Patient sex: F
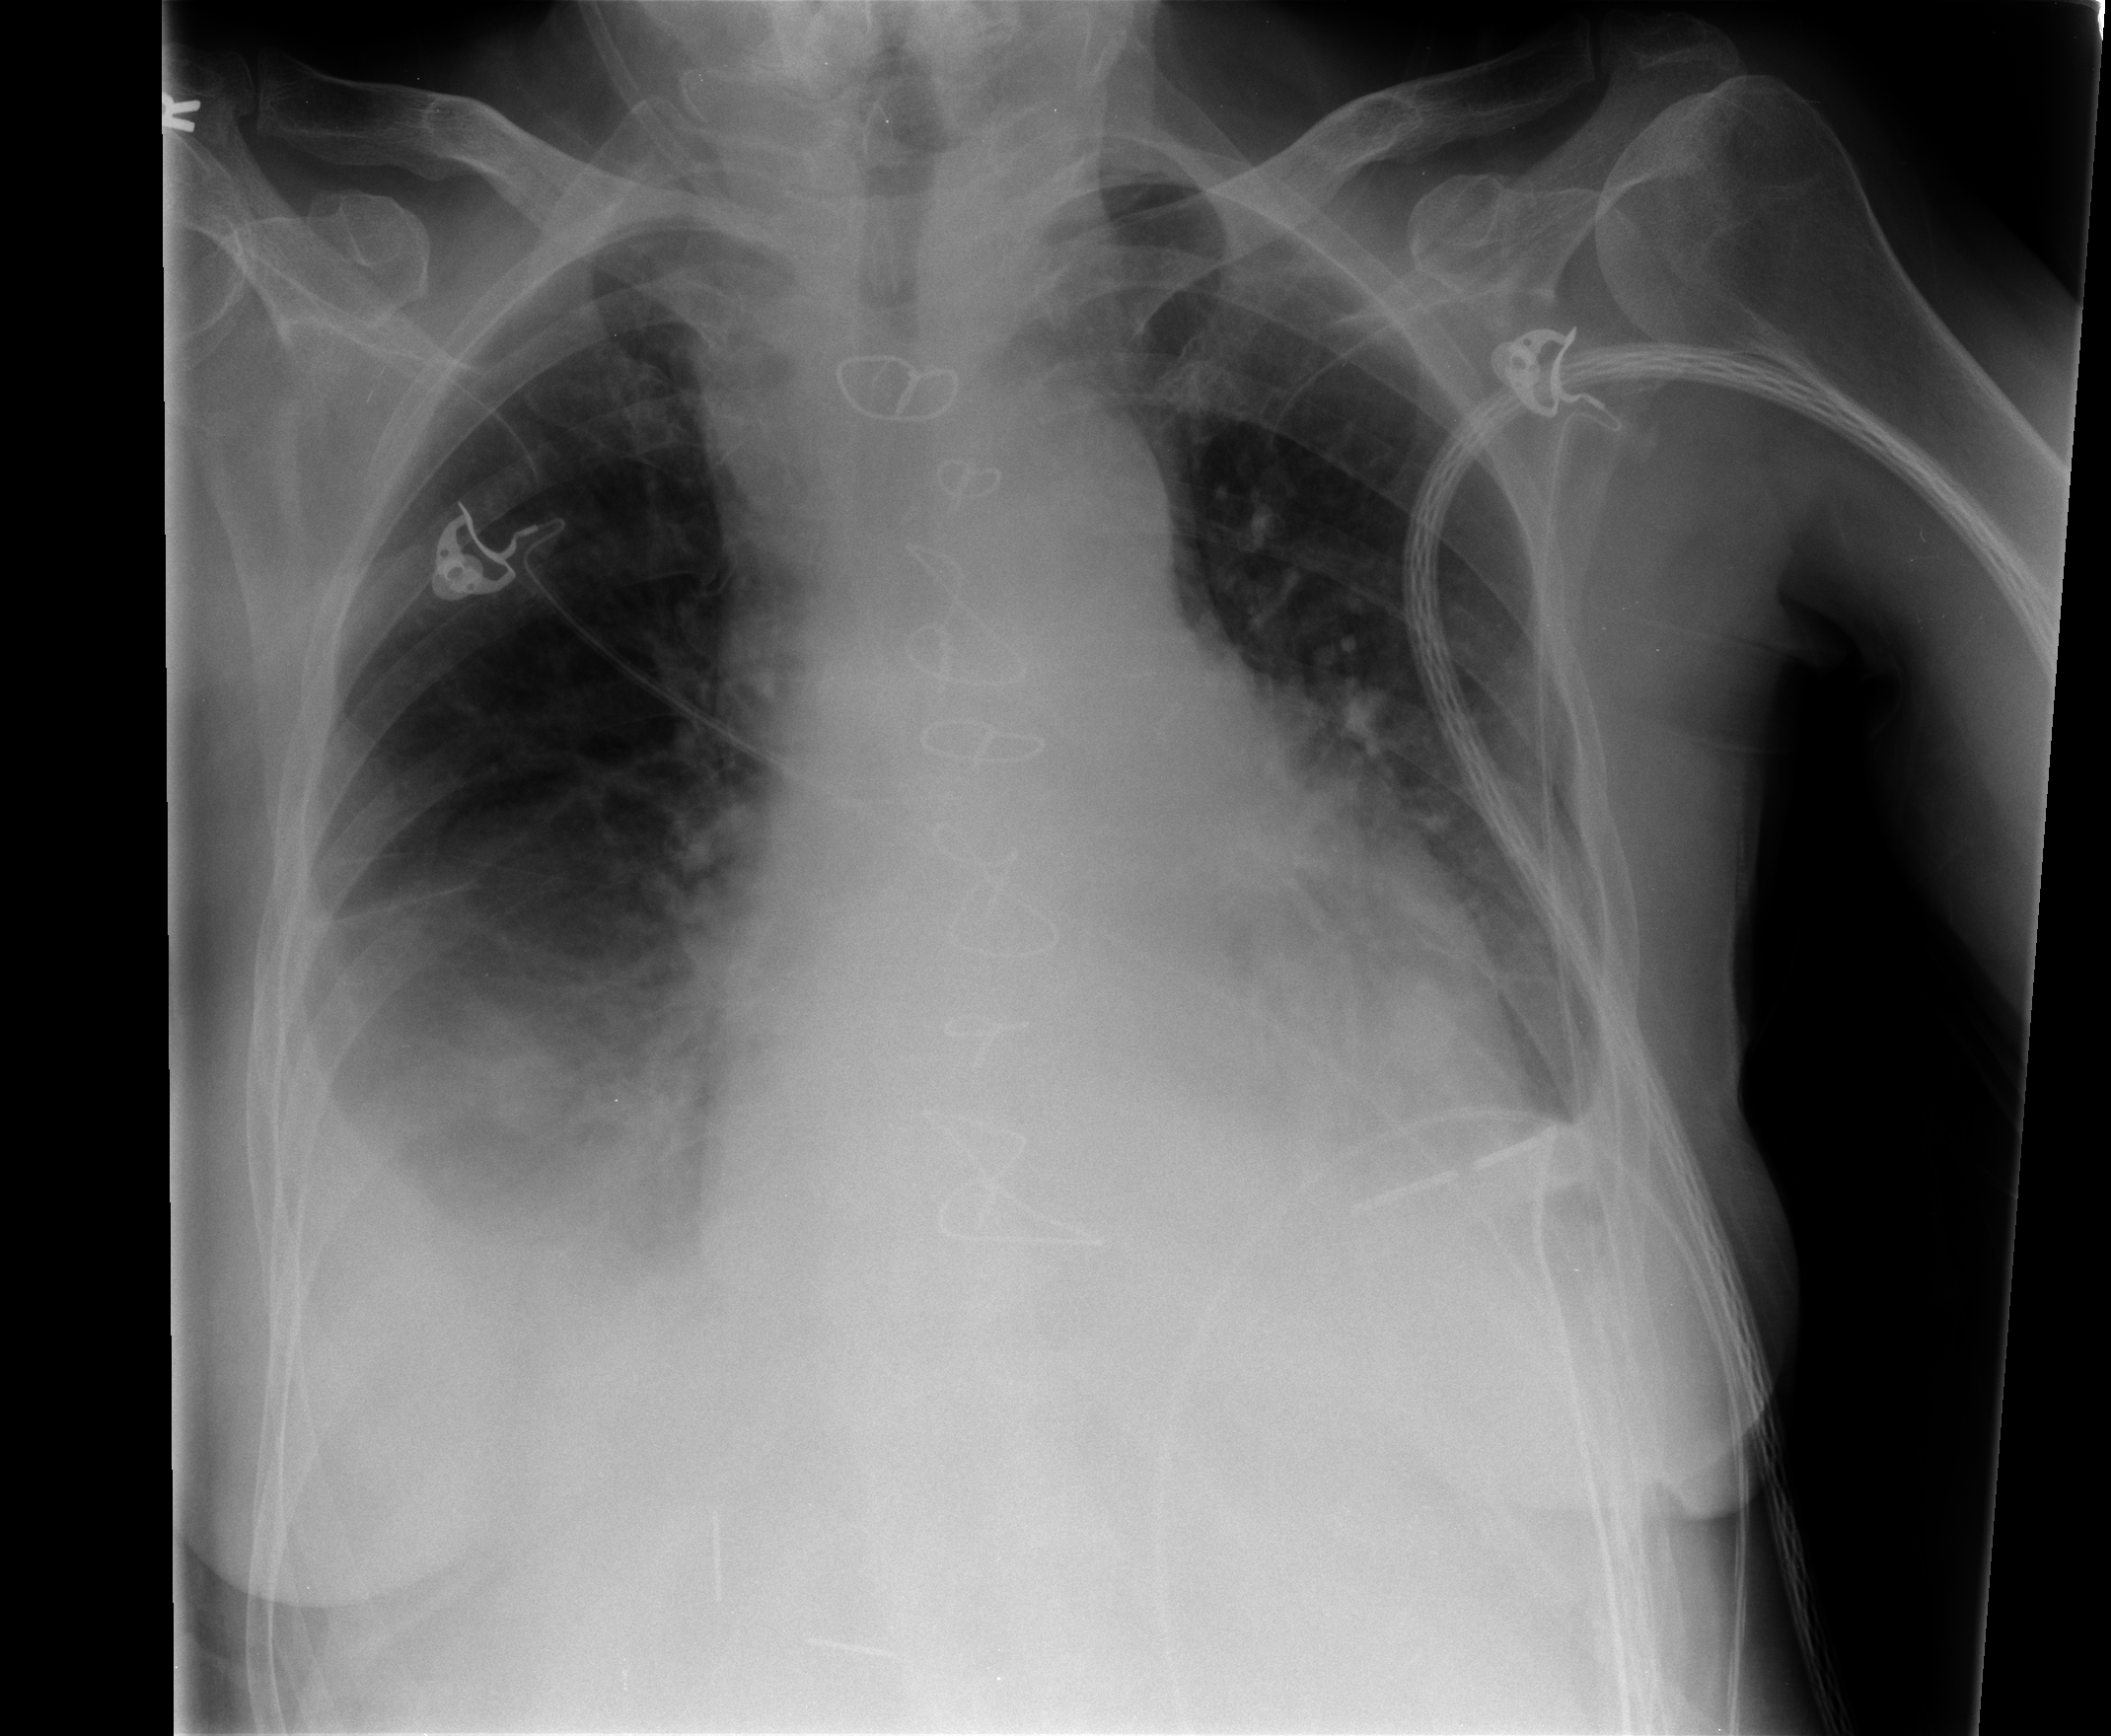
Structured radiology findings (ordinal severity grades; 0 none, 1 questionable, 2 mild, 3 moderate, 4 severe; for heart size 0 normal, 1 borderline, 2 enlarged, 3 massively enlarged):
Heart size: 2
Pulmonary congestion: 1
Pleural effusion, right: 2
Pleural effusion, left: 1
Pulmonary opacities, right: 2
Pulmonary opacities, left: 2
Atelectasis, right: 2
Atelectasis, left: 2